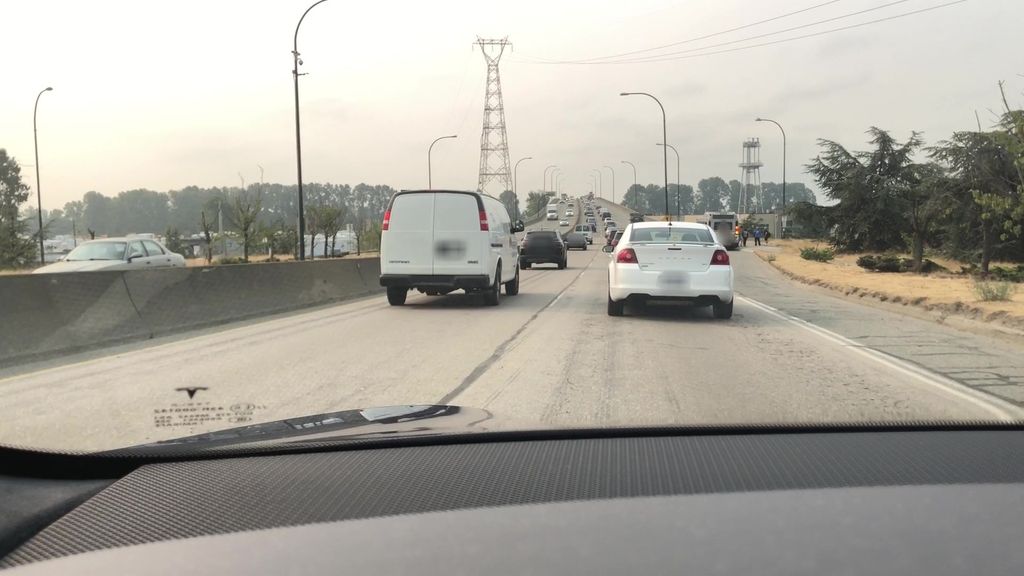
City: vancouver